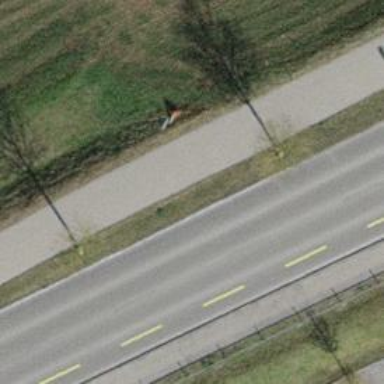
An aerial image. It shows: Asphalt road with primary highway designation. There is designated left lane for cyclists.